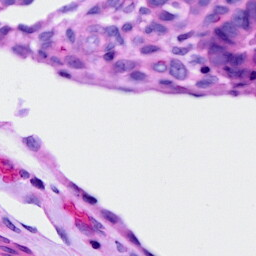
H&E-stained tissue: Ovarian